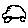
Label: car